Question: Why am I getting a 'Thread 1: signal SIGABRT'?
I am trying to learn how to delete and create new constraints to 'UIViews'
'''
import UIKit
class ViewController: UIViewController {
@IBOutlet weak var red: UIView!
@IBOutlet weak var green: UIView!
@IBOutlet weak var redTop: NSLayoutConstraint!
@IBOutlet weak var greenToRed: NSLayoutConstraint!
@IBAction func shift(sender: AnyObject) {
green.removeConstraint(greenToRed)
let newGreen = NSLayoutConstraint(item: green, attribute: .Top, relatedBy: .Equal, toItem: view, attribute: .Top, multiplier: 1, constant: 0)
green.addConstraint(newGreen)
newGreen.active = true
red.removeConstraint(redTop)
let newRed = NSLayoutConstraint(item: red, attribute: .Top, relatedBy: .Equal, toItem: green, attribute: .Bottom, multiplier: 1, constant: 10)
red.addConstraint(newRed)
newRed.active = true} }
'''

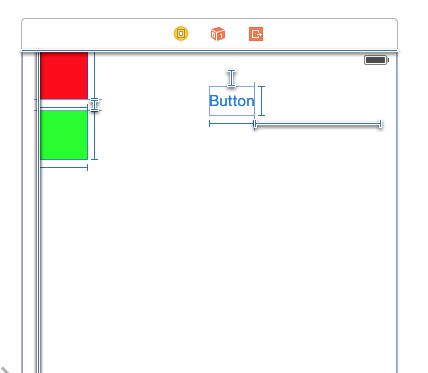
Answer: Constraints on a subview need to be added to the superview of the view involved. So a constraint between green and view needs to be added to view (since it's the superview of green). Similarly, a constraint between red and green also needs to be added to their common superview, view (the controllers self.view).
From Apple's documentation: "To make a constraint active, you must add it to a view. The view that holds the constraint must be an ancestor of the views the constraint involves, and should usually be the closest common ancestor. (This is in the existing NSView API sense of the word ancestor, where a view is an ancestor of itself.)".